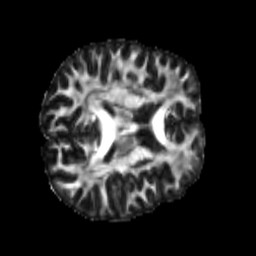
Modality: FA
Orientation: axial
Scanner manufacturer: siemens
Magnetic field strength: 3 T
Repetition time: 4 s
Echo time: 0.0594 s